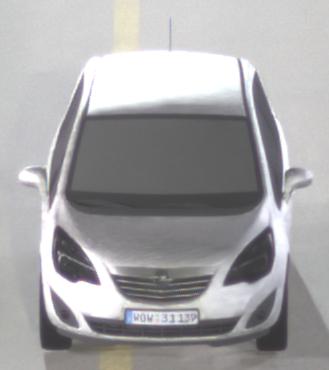
Make: Opel
Model: Meriva 1.4
Detailed model: Meriva (B)
Model produced from: 2010/05
Model produced until: 2013/11
Doors: 5
Color: white
Road condition: dry road
Daytime: night
Contrast: high contrast